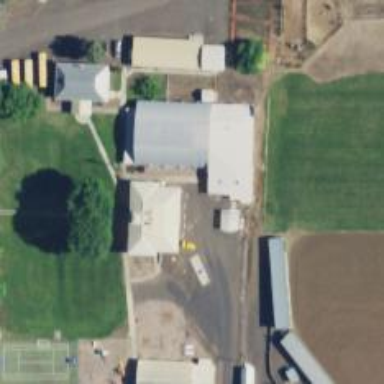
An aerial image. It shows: School.